Question: When i compile my program, I get:

Program work, if I comment these section (function vehicles::drive):
'''
if (check_position(pos, number, 1, 0))
continue;
change_position(pos, number, 1, 0);
'''
Fuction change_position & check_position (terrain.cpp):
'''
void change_position(vehicles::position &pos, int number, int vertical, int horizontal){
pos.x[number] = pos.x[number] + vertical;
pos.y[number] = pos.y[number] + horizontal;
}
bool check_position(vehicles::position &pos, int number, int vertical, int horizontal)
{
if (pos.x[number] + vertical > MAX_SIZE || pos.x[number] + vertical < 0)
return true;
if (pos.y[number] + horizontal > MAX_SIZE || pos.y[number] + horizontal < 0)
return true;
return false;
}
'''
Function vehicles::drive (mechanics.cpp), unfinished but work after comment above code:
'''
void vehicles::drive(int move, vehicles::position &pos, int number)
{
int direction;
cout << "Press W,A,S,D to move or Q to quit
";
while (move)
{
if (move <= 0)
break;
cin >> direction;
switch (direction)
{
case 'w':
case 'W':
if (check_position(pos, number, 1, 0))
continue;
change_position(pos, number, 1, 0);
--move;
break;
case 'q':
case 'Q':
break;
default:
cout << "Press W,A,S,D to move or Q to quit
";
break;
}
}
'''
class vehicles (vehickles.h):
'''
class vehicles{
protected:
double durability;
double velocity;
public:
vehicles(double d, double v) : durability(d), velocity(v) {}
~vehicles() {}
struct position{
vector<int> x;
vector<int> y;
}pos;
void drive(int move, position &pos, int number);
void info() { cout << durability << " " << velocity << "
"; }
};
'''
Declaration of these function:
'''
void change_position(vehicles::position, int, int, int);
bool check_position(vehicles::position, int, int, int);
'''
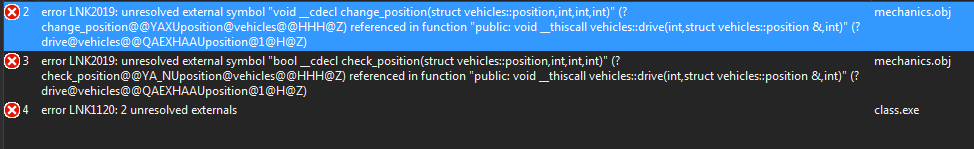
Answer: The problem is your declarations do not match the definitions. The declarations take the first argument by value where the definitions take it by reference. In C++ these must match exactly otherwise the linker will not know which one use when function overloading is used. You can fix this easily by updating the declarations to the following
'''
void change_position(vehicles::position&, int, int, int);
// ^
bool check_position(vehicles::position&, int, int, int);
// ^
'''
I recommend that you change the 'check_position' function to take the first argument by 'const' reference since the function does not modify it.
'''
bool check_position(const vehicles::position&, int, int, int);
'''